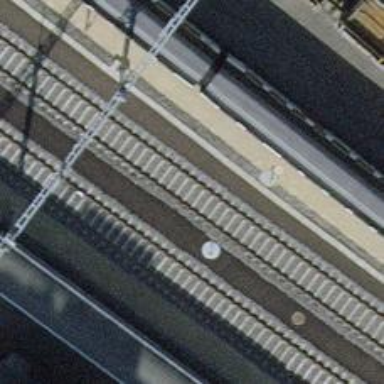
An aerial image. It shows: Railway track with electrified contact lines. This is siding track.